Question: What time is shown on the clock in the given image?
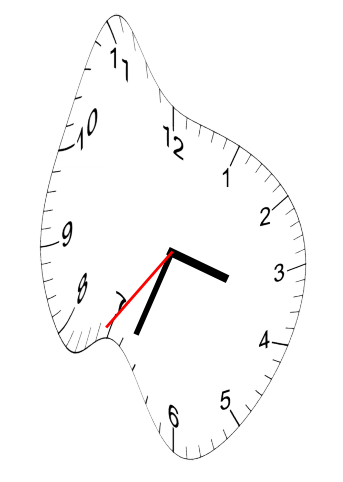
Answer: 03:33:36